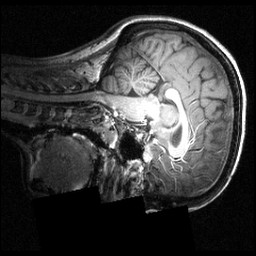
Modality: T1w
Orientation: sagittal
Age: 22
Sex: female
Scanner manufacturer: siemens
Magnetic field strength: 3.951 T
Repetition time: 1.5 s
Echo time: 0.00335 s